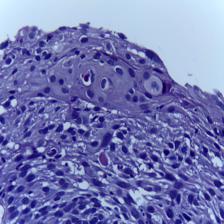
Diagnosis: OSCC